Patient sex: M
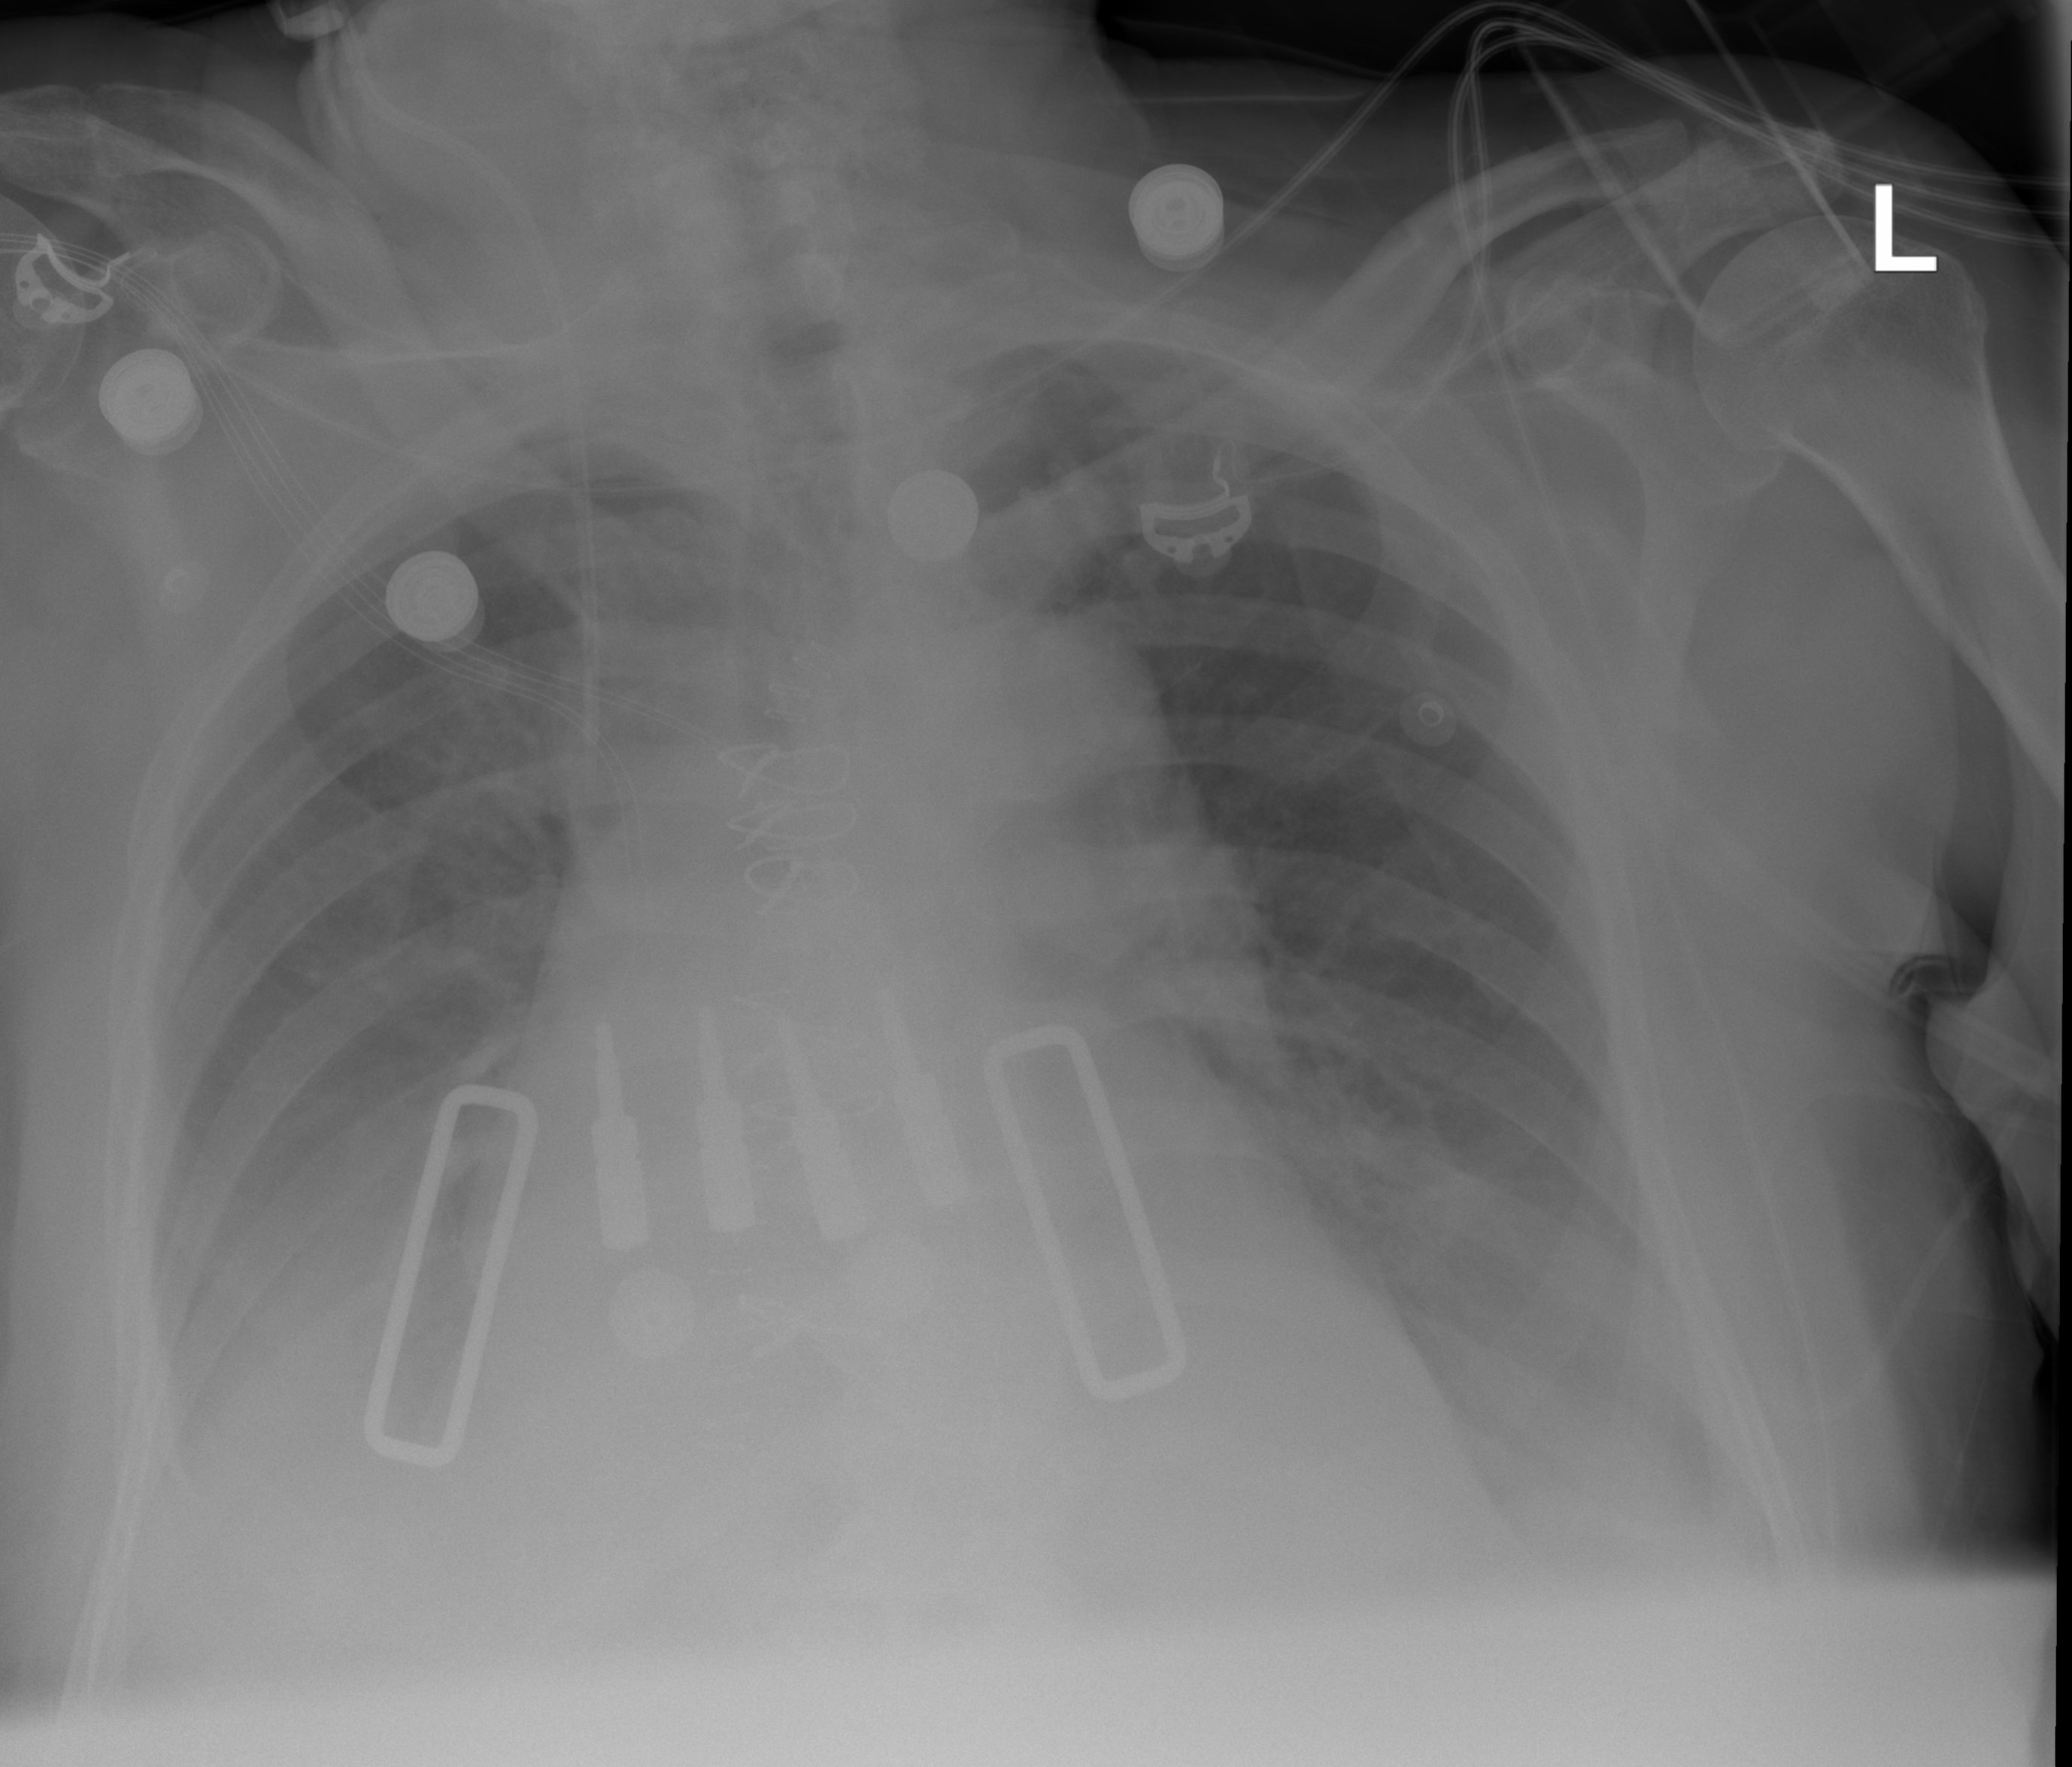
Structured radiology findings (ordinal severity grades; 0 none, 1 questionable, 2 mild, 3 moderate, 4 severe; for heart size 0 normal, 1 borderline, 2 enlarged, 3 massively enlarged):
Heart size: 2
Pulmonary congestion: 2
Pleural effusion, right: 2
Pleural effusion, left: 2
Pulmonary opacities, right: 1
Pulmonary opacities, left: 1
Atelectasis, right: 2
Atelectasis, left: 2